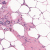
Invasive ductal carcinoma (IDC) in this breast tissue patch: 0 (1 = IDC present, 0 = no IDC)